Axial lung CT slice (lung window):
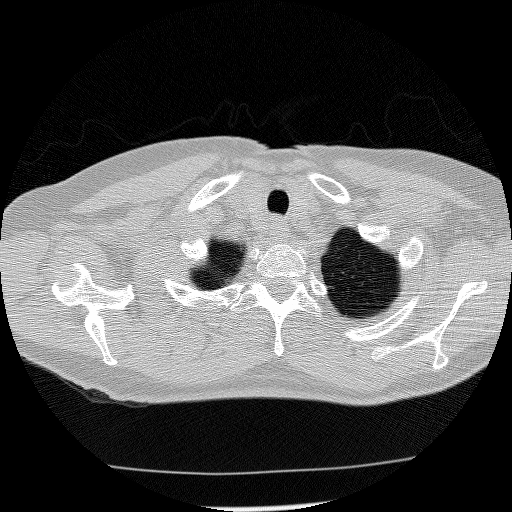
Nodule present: no